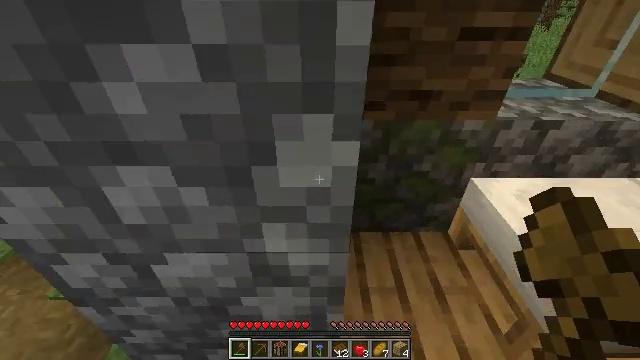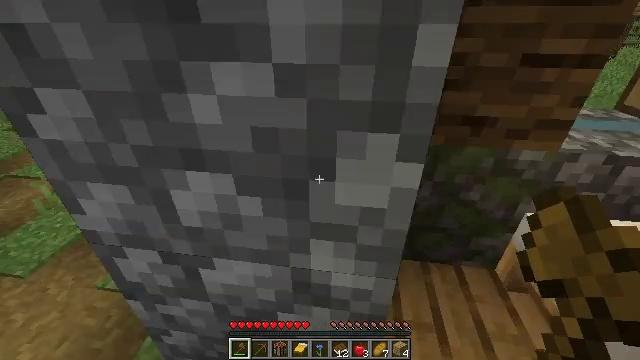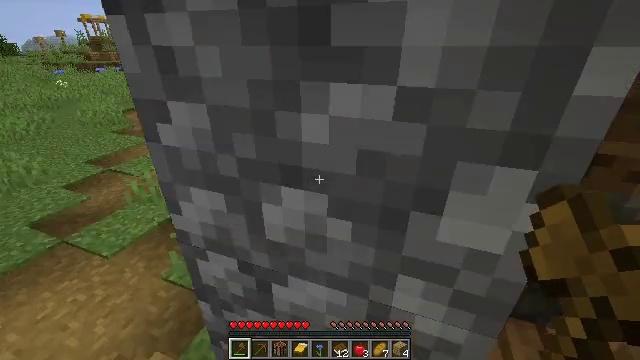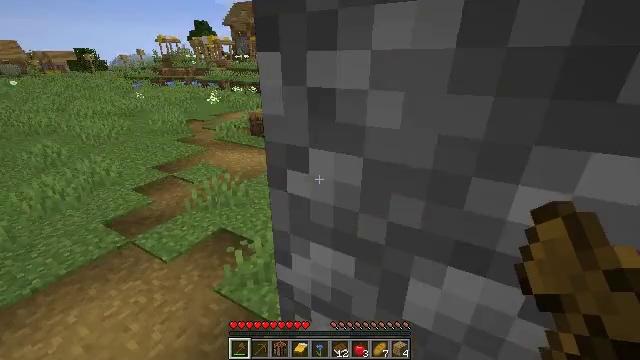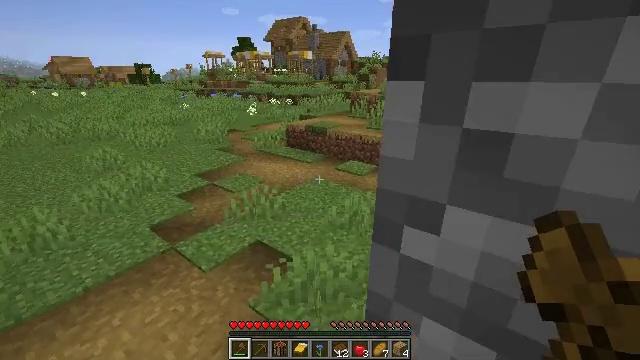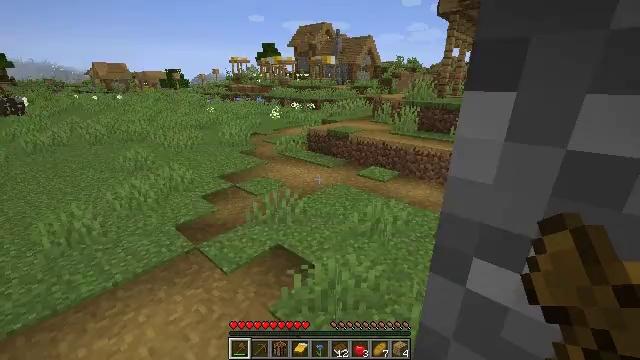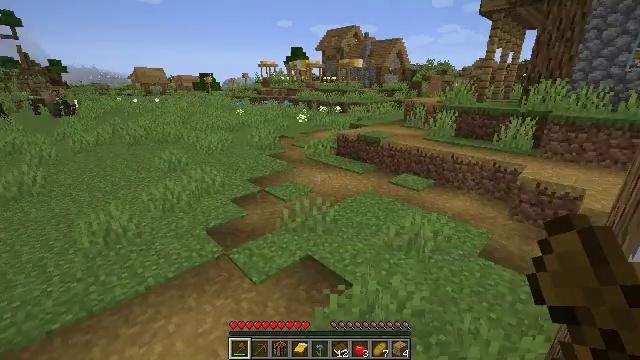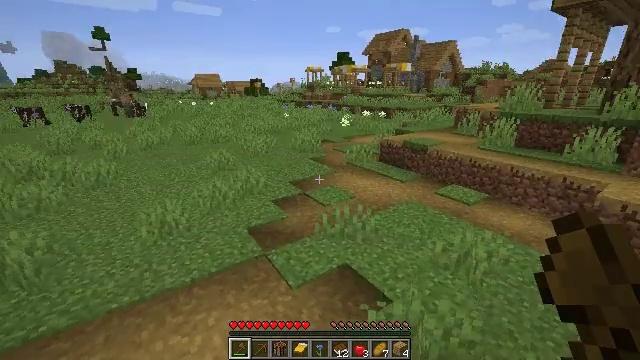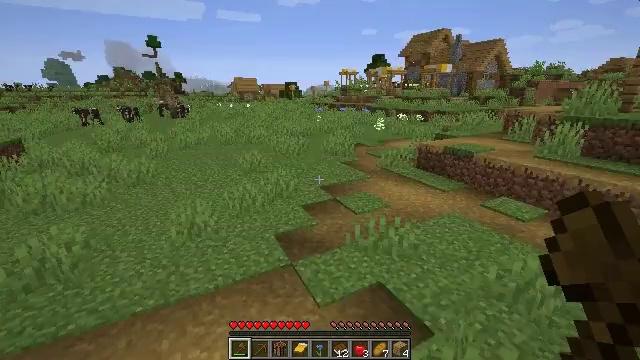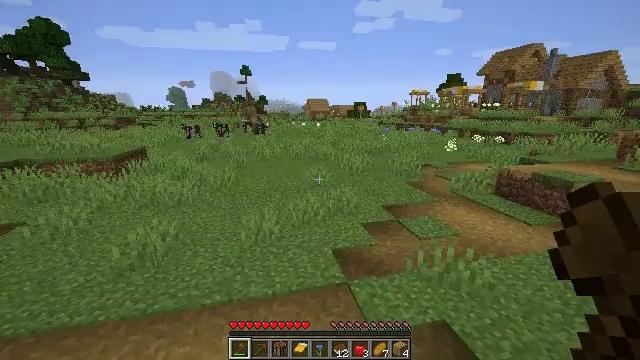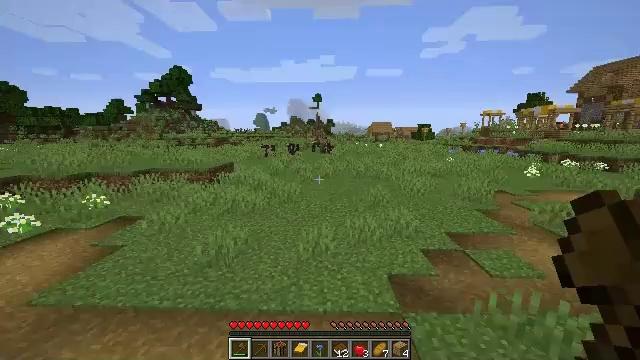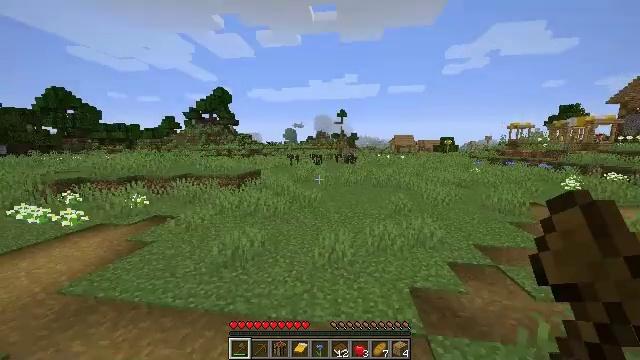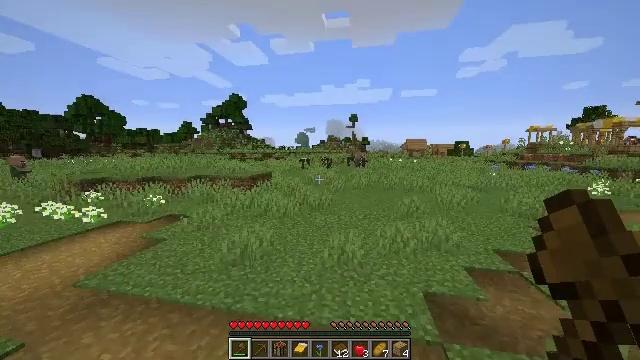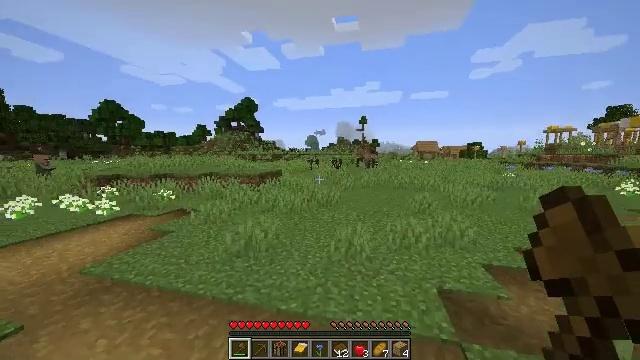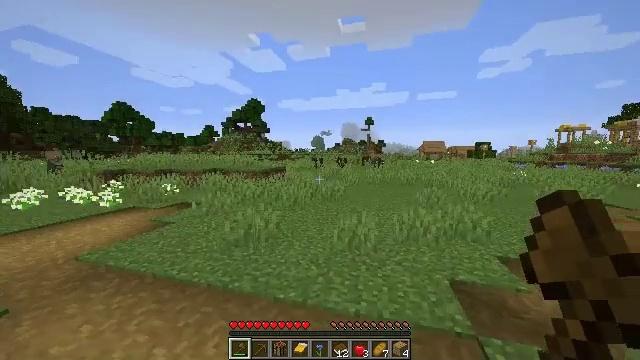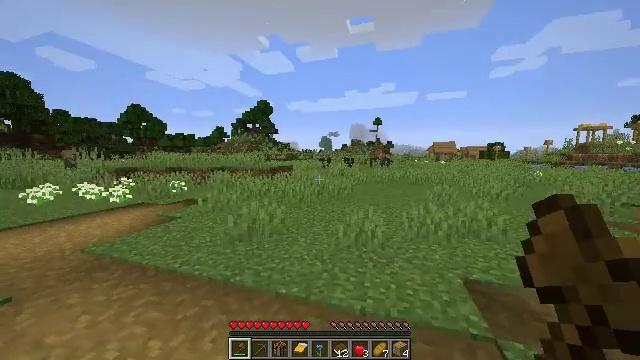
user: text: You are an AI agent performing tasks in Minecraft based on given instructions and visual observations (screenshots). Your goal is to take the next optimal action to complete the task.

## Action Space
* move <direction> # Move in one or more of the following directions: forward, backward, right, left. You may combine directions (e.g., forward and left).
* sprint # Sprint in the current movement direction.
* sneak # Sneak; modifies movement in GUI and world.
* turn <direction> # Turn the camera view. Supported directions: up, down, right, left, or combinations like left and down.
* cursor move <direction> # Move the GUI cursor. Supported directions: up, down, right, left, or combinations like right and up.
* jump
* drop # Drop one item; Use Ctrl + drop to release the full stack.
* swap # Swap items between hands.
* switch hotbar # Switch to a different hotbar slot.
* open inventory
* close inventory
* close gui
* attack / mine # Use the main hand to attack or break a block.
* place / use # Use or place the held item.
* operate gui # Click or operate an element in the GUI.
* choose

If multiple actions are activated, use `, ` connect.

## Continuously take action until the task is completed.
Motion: motion action
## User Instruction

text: Attack the bookshelf to recycle it.
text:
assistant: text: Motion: move left, turn left and up
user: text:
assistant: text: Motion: move left, turn left and up
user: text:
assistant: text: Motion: move forward and move left, turn left and up
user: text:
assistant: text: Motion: move forward and move left, turn left and up
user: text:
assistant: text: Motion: move forward and move left, turn left
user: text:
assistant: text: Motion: move forward, turn left
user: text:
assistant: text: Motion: move forward, turn left
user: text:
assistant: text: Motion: move forward, sprint, turn left
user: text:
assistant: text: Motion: move forward, sprint, turn left and up
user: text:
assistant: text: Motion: move forward, sprint, turn left and up
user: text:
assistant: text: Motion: move forward, sprint, turn left and up
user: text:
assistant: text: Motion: move forward, sprint, turn left and up
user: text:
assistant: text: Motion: move forward, sprint, turn left
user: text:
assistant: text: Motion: move forward, turn left
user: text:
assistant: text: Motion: move forward, turn left
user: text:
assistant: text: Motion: move forward, turn left and up
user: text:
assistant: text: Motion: move forward, turn left
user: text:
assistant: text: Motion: move forward, turn left
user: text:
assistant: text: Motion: move forward, turn left
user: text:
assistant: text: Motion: move forward, turn left and up
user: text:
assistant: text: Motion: move forward, turn left
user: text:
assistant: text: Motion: move forward
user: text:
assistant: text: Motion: move forward
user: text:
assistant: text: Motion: move forward
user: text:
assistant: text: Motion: move forward
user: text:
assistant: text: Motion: move forward
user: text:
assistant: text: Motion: move forward
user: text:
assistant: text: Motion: move forward, turn right
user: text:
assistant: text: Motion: move forward, turn right and down
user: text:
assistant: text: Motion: move forward, turn right